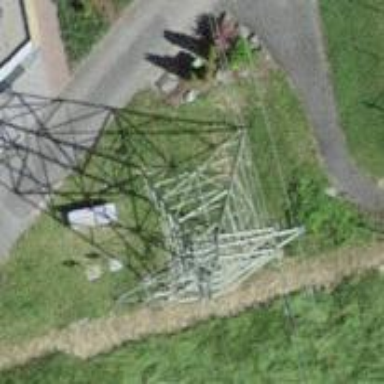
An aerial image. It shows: Power tower.